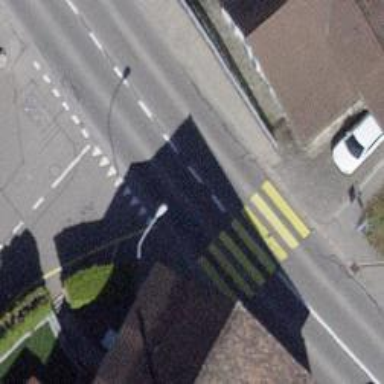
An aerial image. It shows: Zebra crossing on the road.